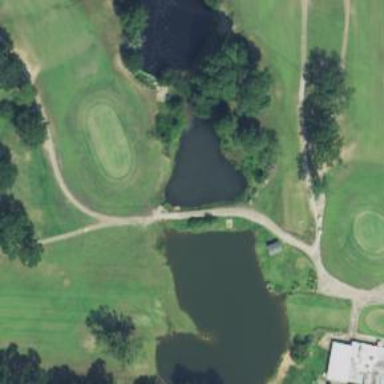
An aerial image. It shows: Path bridge with view of golf course.